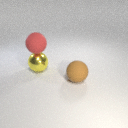
large red rubber sphere above large yellow metal sphere